Interaction volume radius: 5 \u00c5
Interaction volume height: 25 \u00c5
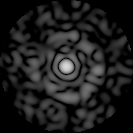
Disorder parameter: 0.8156